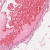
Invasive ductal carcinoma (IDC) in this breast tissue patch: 0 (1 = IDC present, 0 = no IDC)